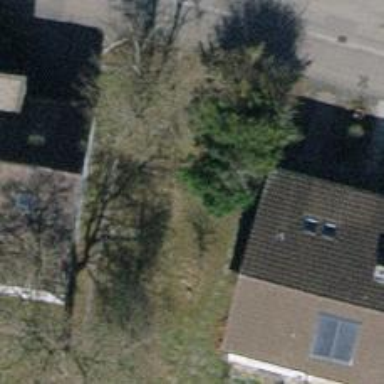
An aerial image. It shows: Urban area featuring tree as natural element.